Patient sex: F
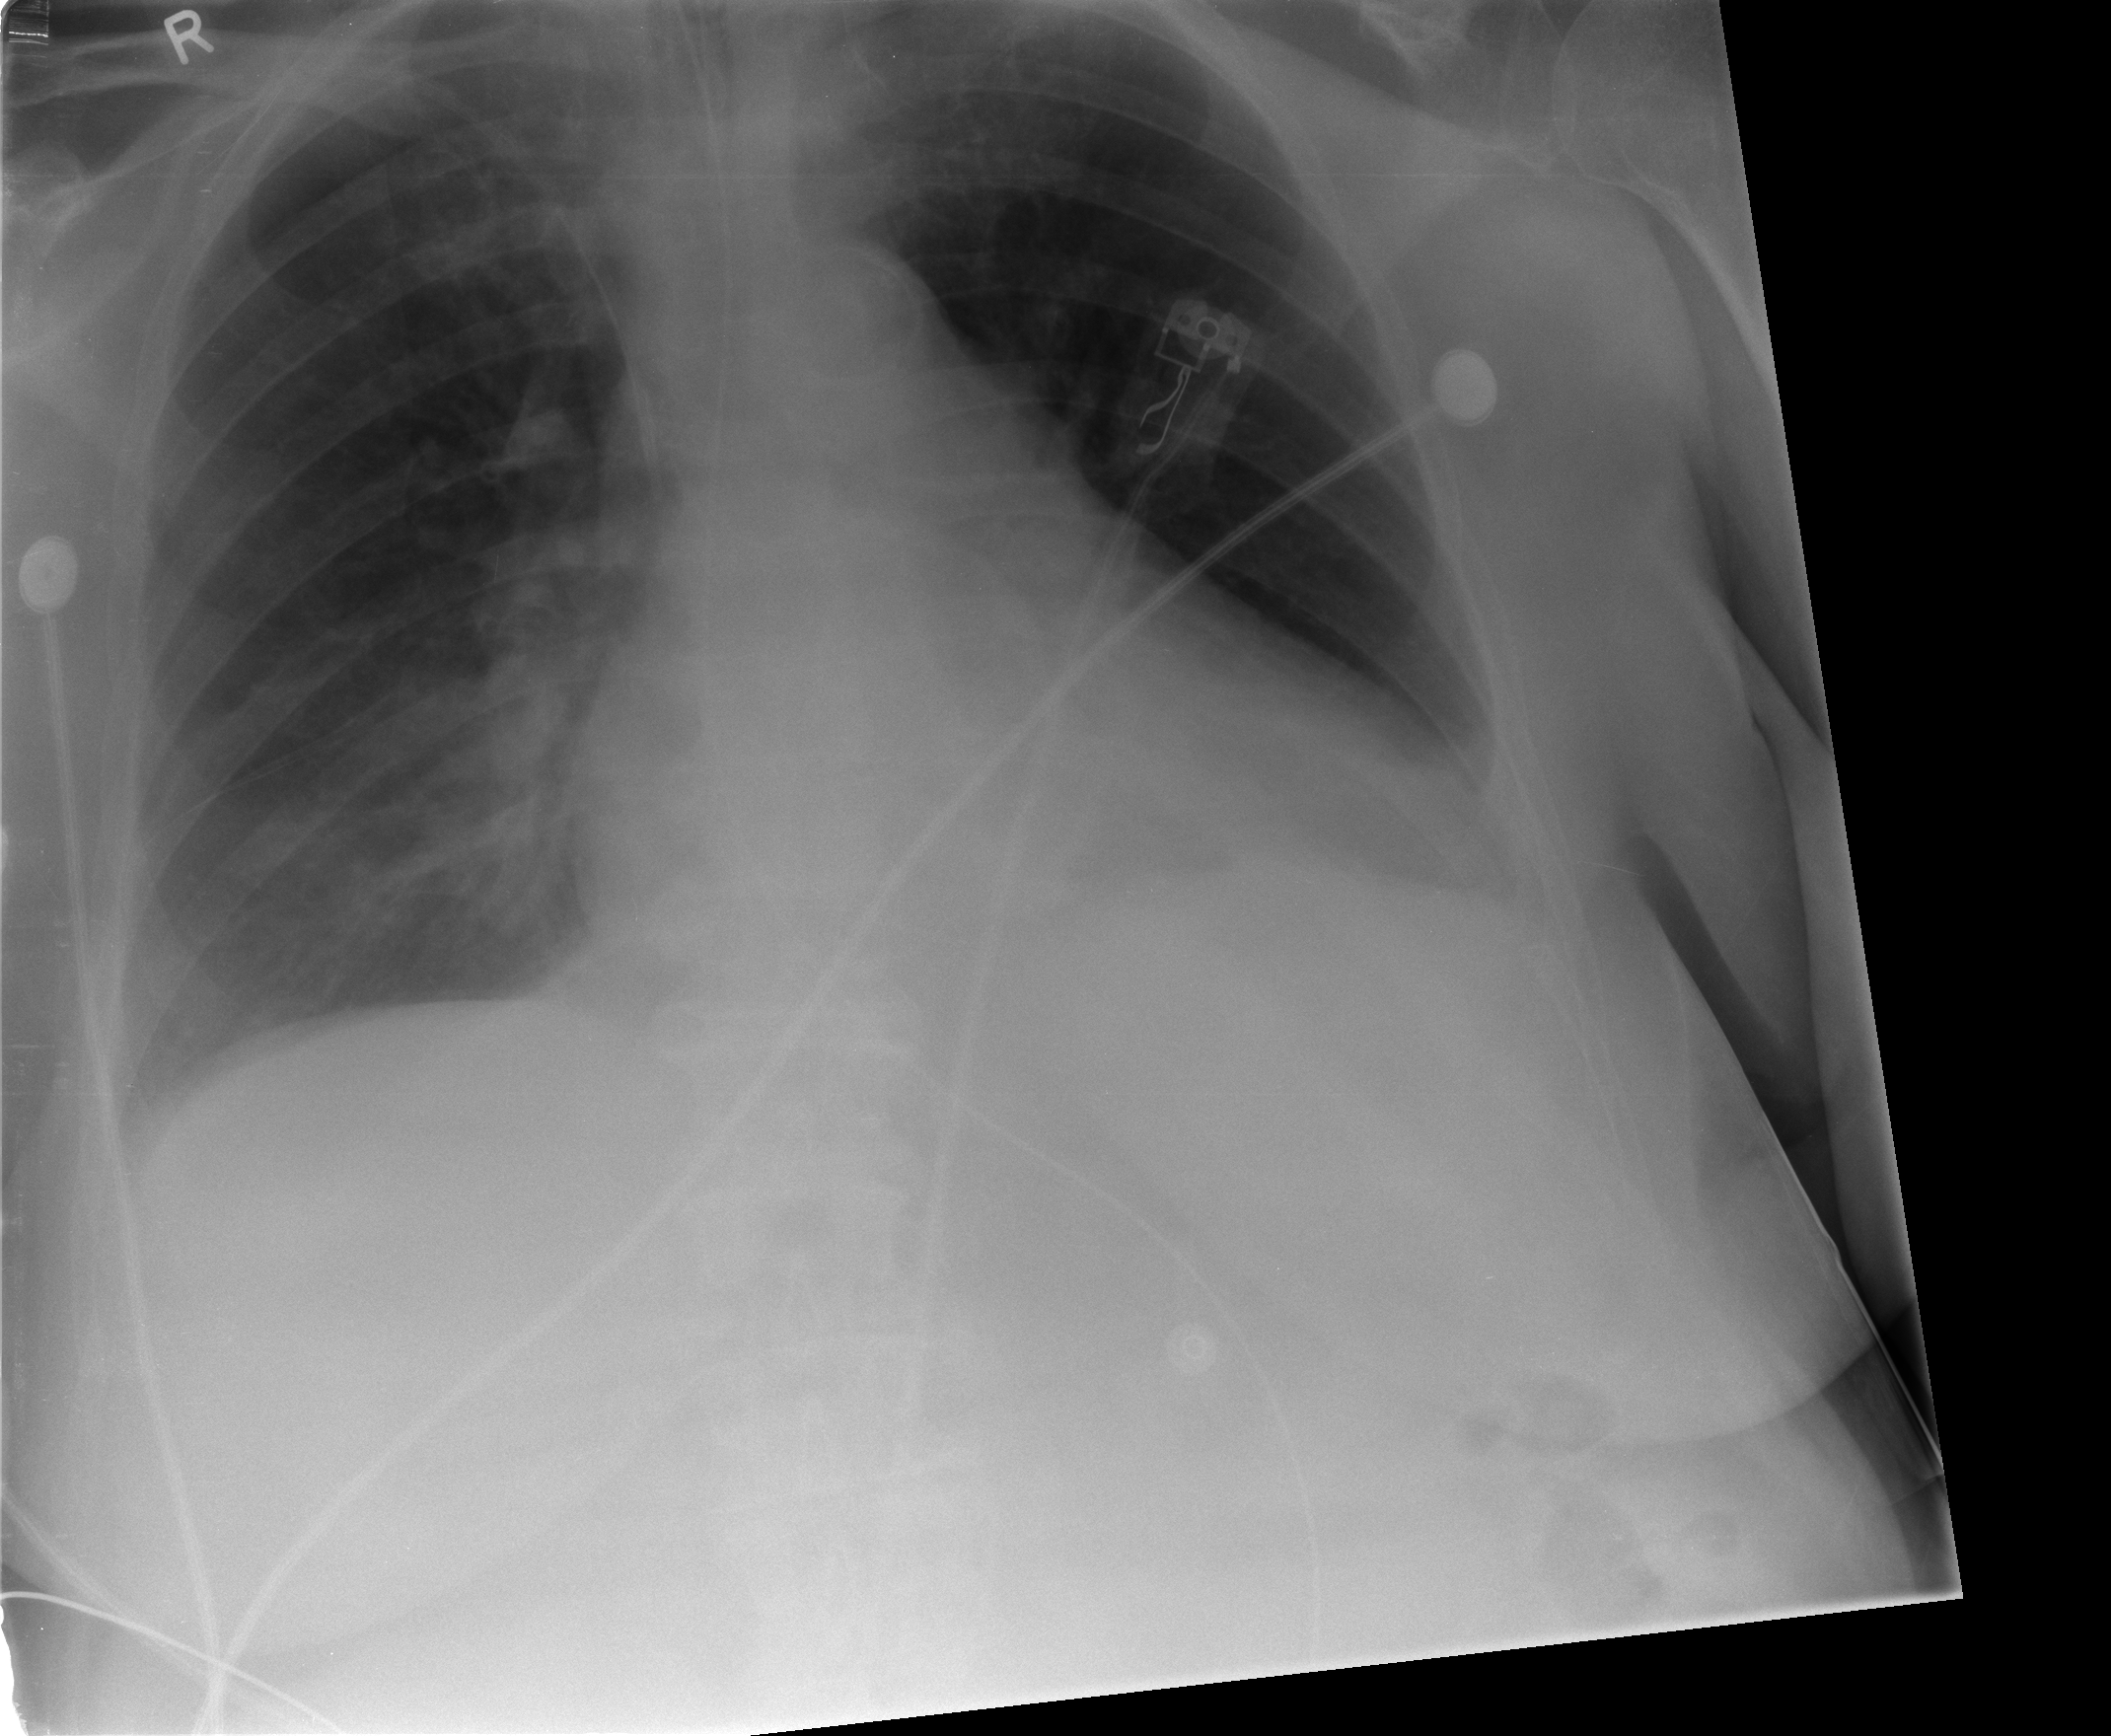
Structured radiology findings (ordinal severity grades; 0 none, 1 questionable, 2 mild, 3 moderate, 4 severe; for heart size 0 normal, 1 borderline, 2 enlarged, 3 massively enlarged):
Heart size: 2
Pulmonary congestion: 0
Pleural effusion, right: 0
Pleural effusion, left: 1
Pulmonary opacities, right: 1
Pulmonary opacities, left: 0
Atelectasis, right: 2
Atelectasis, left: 2